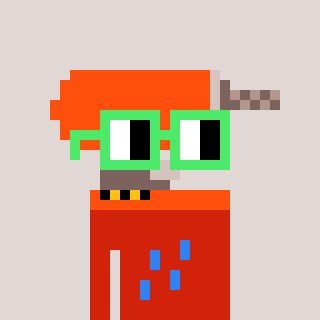
a pixel art character with square light green glasses, a drill-shaped head and a red-colored body on a warm background